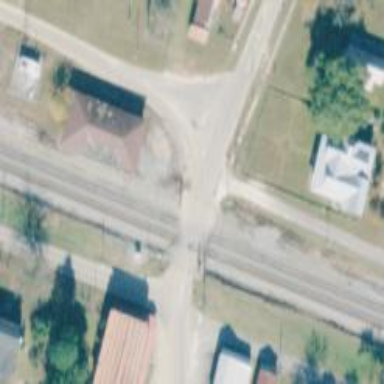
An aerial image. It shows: Level crossing with lights on the railway.